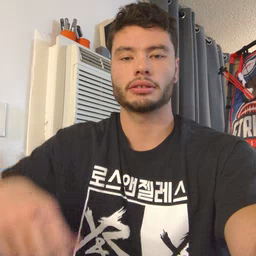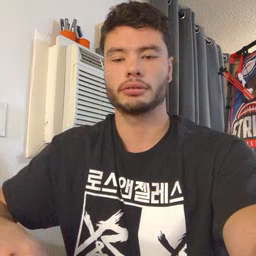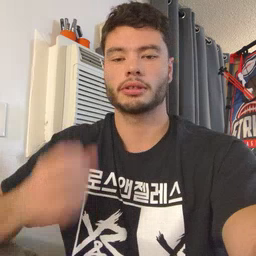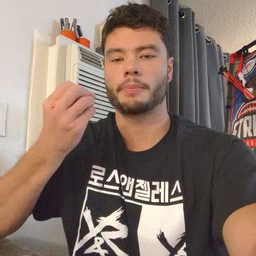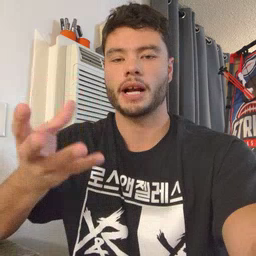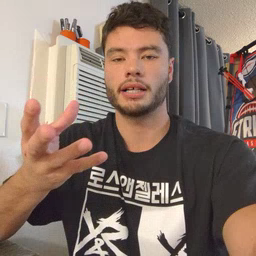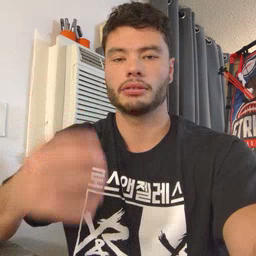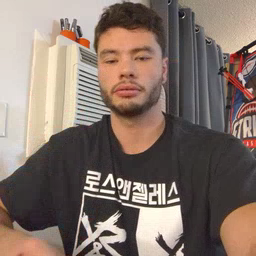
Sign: many